Question: I had an issue with this scroll as in this image:

The issue is that I want only the vertical scroll to appear and not the horizontal scroll. I had used 'overflow:scroll' attribute while coding. Will it look the same in Firefox and IE or is there any other way to do that?
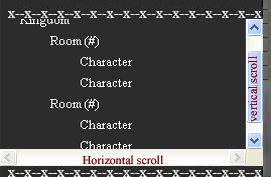
Answer: Just use 'overflow-x: hidden; overflow-y: scroll;' or 'overflow: auto;' instead of 'overflow: scroll;'.